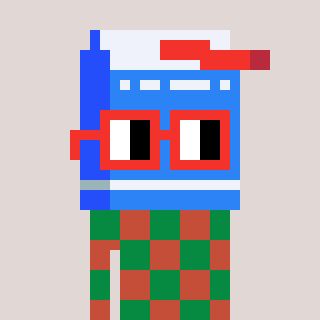
a pixel art character with square red glasses, a milk-shaped head and a rust-colored body on a warm background